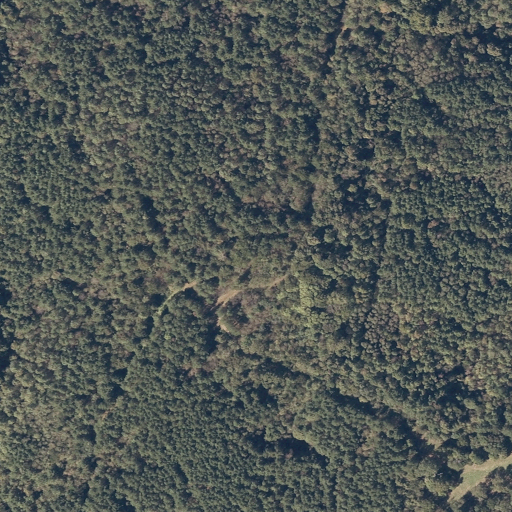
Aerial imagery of mountain in Mississippi named Grubb Hill containing evergreen forest, deciduous forest, and mixed forest